Question: See attached, circled image.
In BIDS when i preview this report, the parameters drop down menu is visible straight away, however when i deploy it to the server and run the report, i have to click the circled button to show the parameter options.
This may be easily missed by the user, is it possible to set this to appear by default?

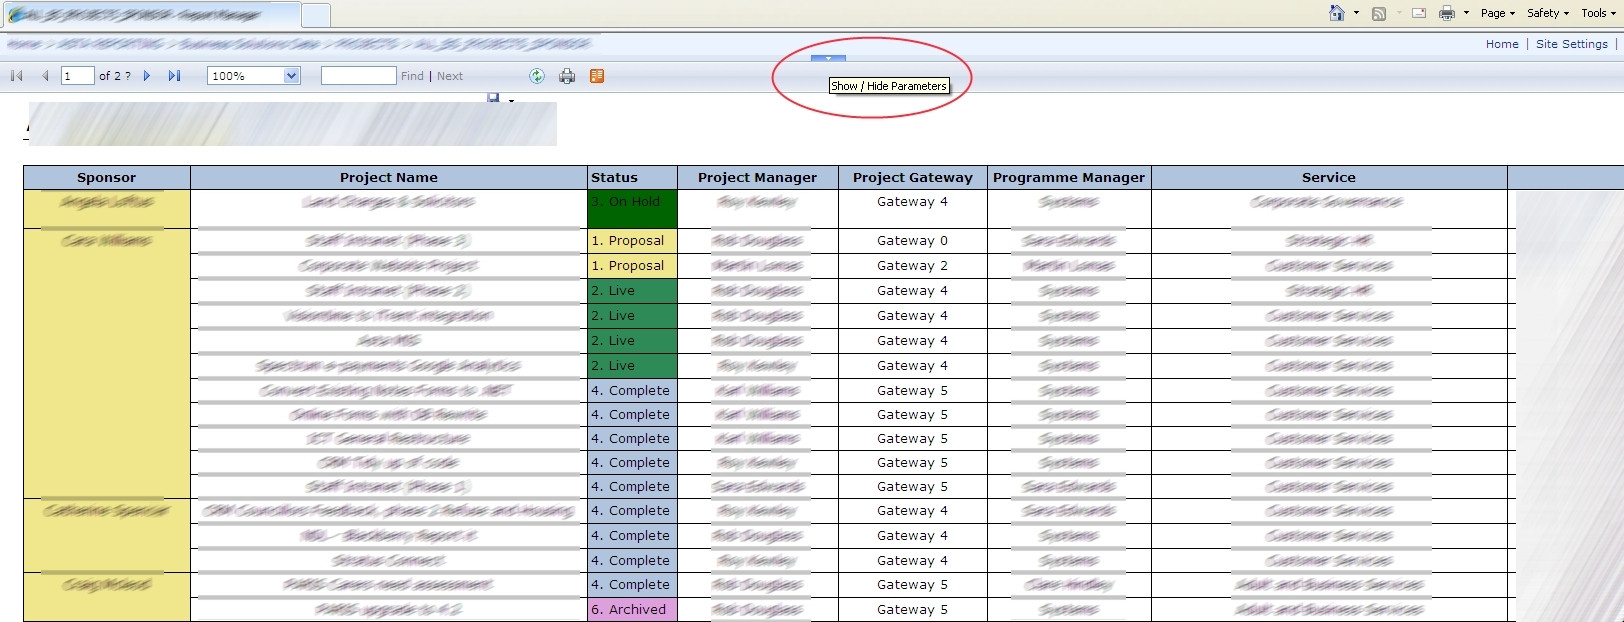
Answer: It sounds like the report parameters are configured to be hidden. In Business Intelligence Development Studio:
- - -
Parameter selection for all my reports are shown by default unless this is checked.
If you're linking the report from another page (or from another report), add '&rc:Parameters=true' to the URL. Info on additional URL parameters <URL>.